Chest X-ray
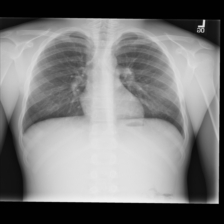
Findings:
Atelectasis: negative
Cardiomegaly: negative
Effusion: negative
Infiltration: negative
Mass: negative
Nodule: negative
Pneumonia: negative
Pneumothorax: negative
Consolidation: negative
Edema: negative
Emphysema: negative
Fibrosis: negative
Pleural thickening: negative
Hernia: negative